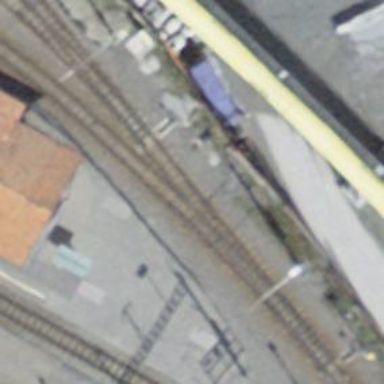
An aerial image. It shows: Narrow-gauge railway yard with electrified contact line.